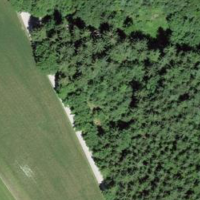
EUNIS habitat code: 44
Species observed at this site:
Clinopodium vulgare